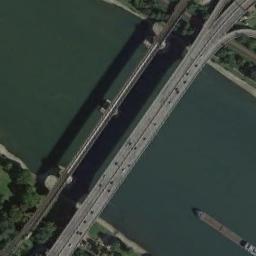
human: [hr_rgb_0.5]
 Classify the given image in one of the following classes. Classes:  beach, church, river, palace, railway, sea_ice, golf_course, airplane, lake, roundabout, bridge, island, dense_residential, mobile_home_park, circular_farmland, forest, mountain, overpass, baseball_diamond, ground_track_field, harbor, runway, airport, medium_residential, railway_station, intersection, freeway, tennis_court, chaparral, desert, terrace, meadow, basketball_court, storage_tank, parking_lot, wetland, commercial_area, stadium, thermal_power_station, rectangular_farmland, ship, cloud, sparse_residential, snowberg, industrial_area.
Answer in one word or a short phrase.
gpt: bridge